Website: walmart
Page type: order-returns
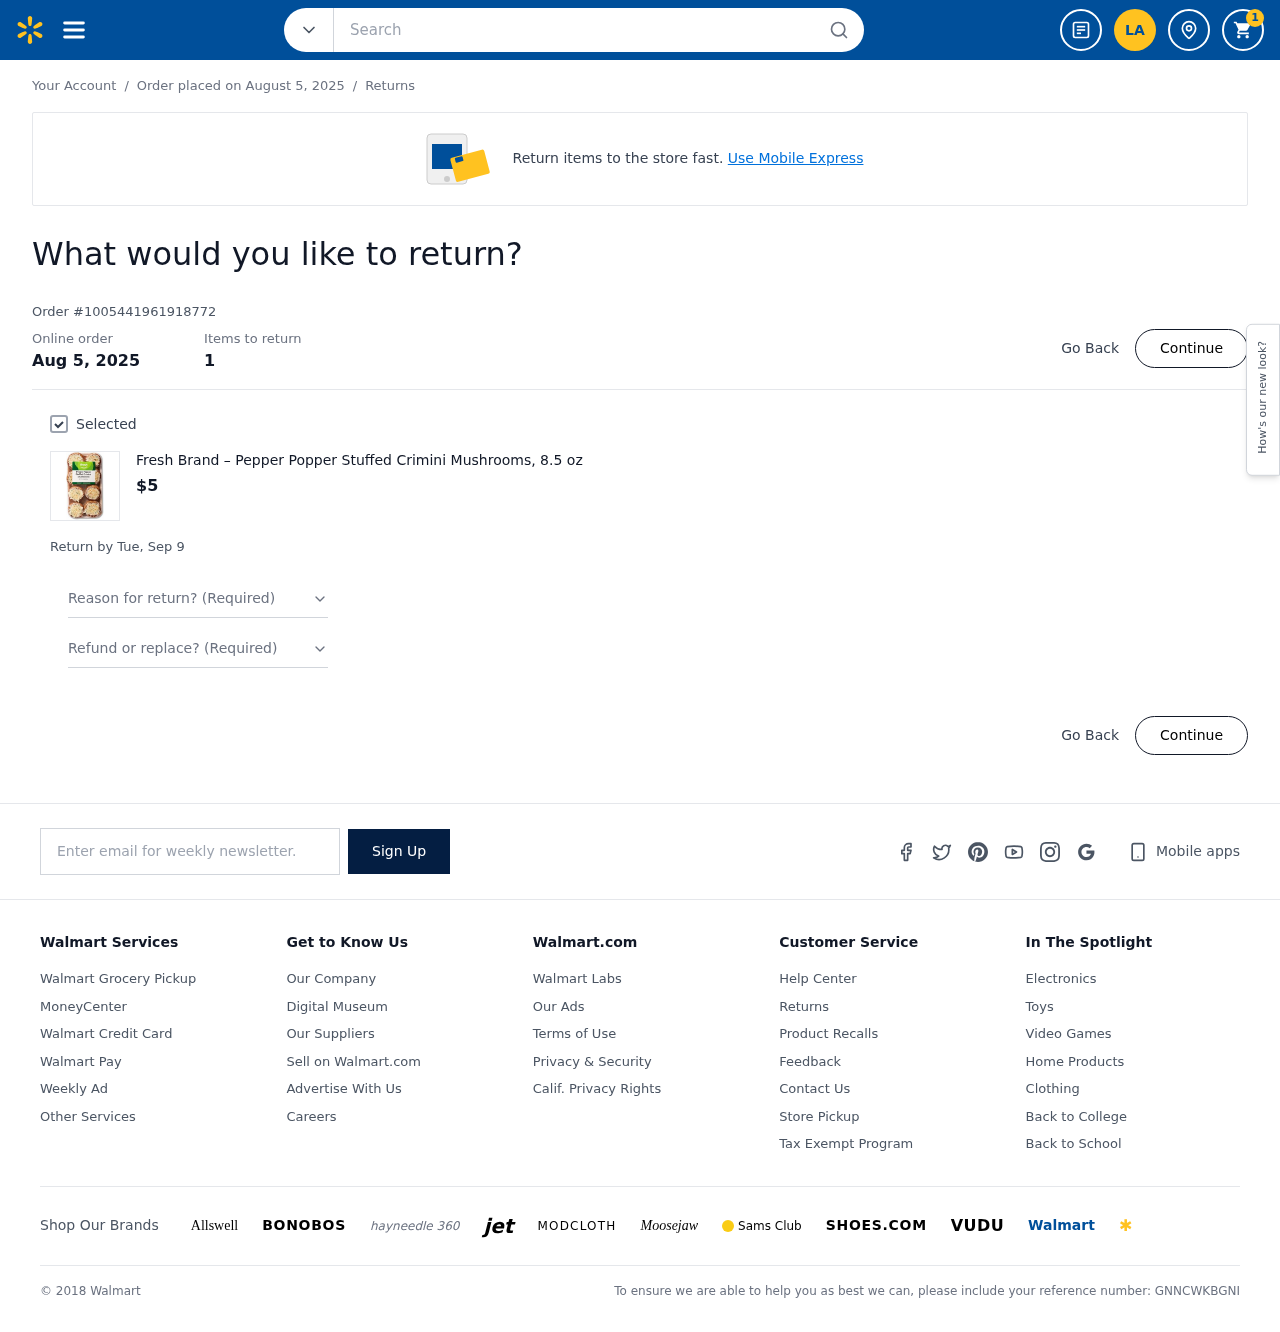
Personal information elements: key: PII_EMAIL
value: laguirre@gmail.com
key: PII_INITIALS
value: LA
Product elements: key: PRODUCT1_NAME
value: Fresh Brand – Pepper Popper Stuffed Crimini Mushrooms, 8.5 oz
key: PRODUCT1_PRICE
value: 5
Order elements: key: ORDER_NUM_ITEMS
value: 1
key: ORDER_DATE
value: Aug 5, 2025
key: ORDER_DATE
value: Order placed on August 5, 2025
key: ORDER_ID
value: Order #1005441961918772
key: ORDER_RETURN_BY_DATE
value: Return by Tue, Sep 9
Search elements: key: HEADER_SEARCH
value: Search